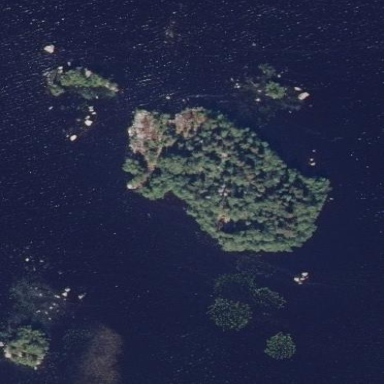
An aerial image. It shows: Islet surrounded by woodland.